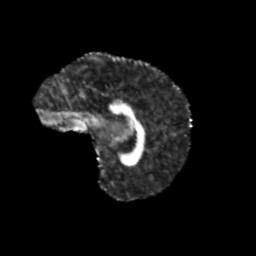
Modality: FA
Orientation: sagittal
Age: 12
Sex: female
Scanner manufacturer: siemens
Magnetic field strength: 3 T
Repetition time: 3.8 s
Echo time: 0.07 s